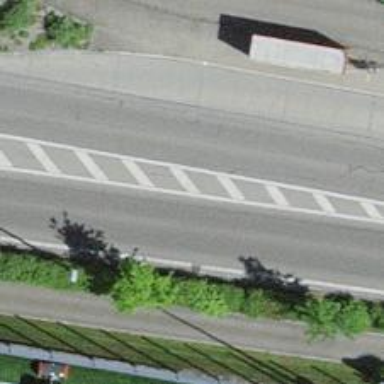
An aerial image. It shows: Bus stop equipped with public transport stop position.